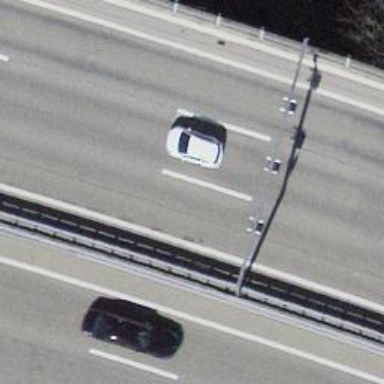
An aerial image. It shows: Motorway bridge with asphalt surface.